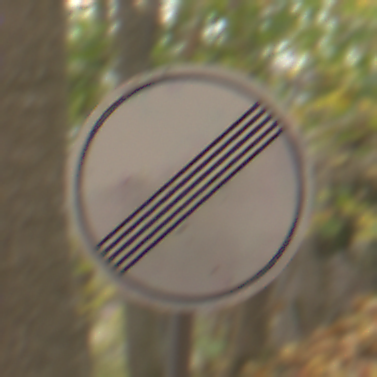
Verkehrszeichen: EndeSaemtlicherBegrenzungen
Umgebung: Outdoor, Nature
Tageszeit: MorningAfternoon
Wetter: Overcast
Licht: Natural
Jahreszeit: Autumn
Kontrast: LowContrast